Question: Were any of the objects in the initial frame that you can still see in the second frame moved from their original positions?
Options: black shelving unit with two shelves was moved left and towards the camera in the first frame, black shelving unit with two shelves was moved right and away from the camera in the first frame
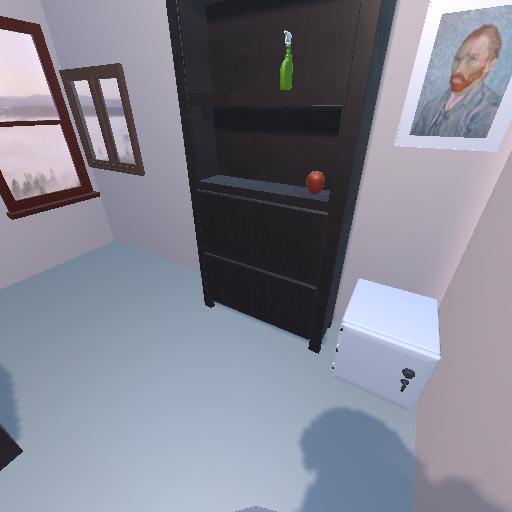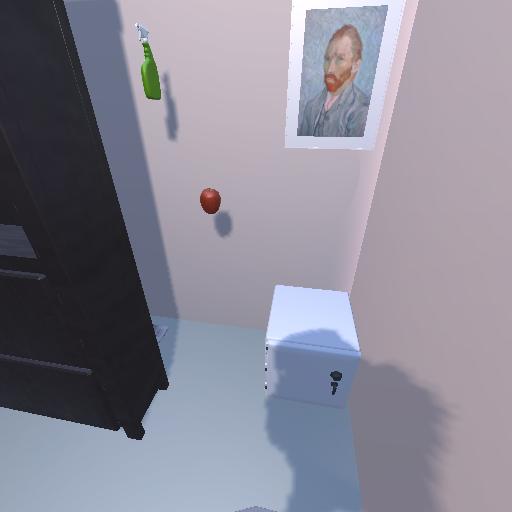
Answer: black shelving unit with two shelves was moved left and towards the camera in the first frame